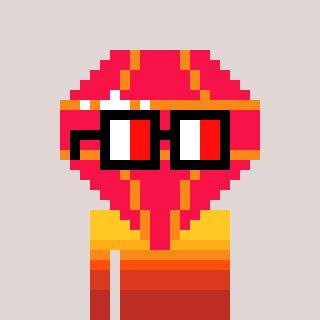
a pixel art character with square glasses with black frames and red eyes, a red diamond-shaped head and a hotbrown-colored body on a warm background